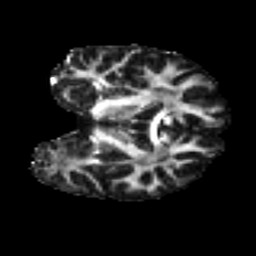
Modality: FA
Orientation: coronal
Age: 40
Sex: male
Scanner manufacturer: ge
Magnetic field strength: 3 T
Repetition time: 7.8 s
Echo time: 0.0609 s